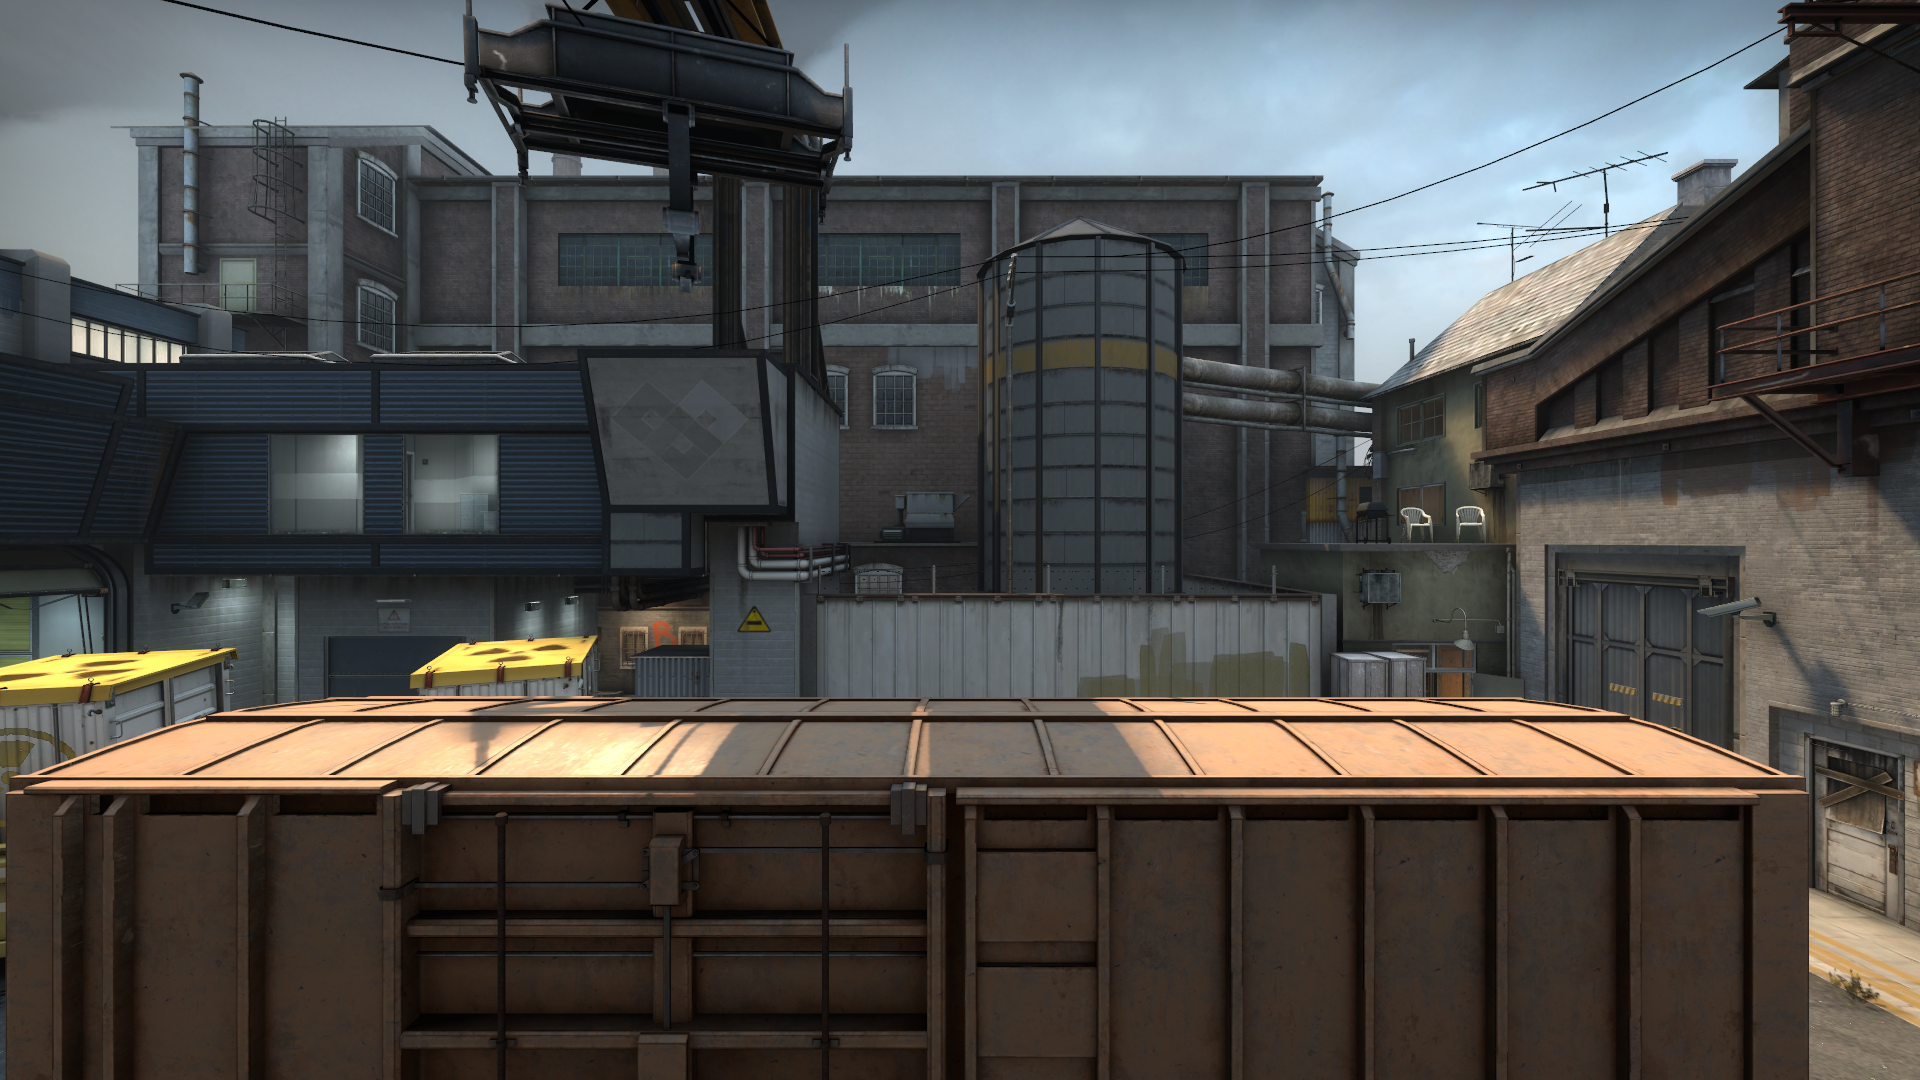
Map: de_train